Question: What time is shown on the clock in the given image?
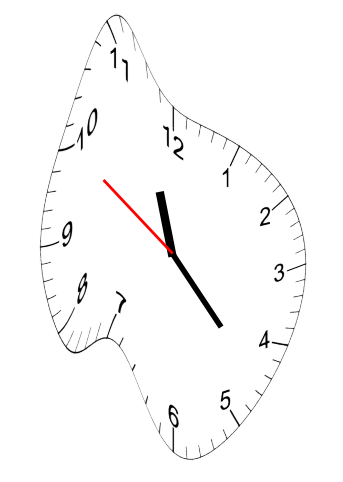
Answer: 11:22:50